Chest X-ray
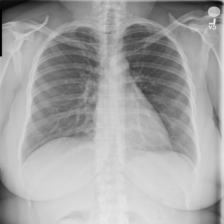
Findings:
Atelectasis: negative
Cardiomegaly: negative
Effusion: negative
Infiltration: negative
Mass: negative
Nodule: negative
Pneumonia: negative
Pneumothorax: negative
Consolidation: negative
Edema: negative
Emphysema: negative
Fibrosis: negative
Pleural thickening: negative
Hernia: negative